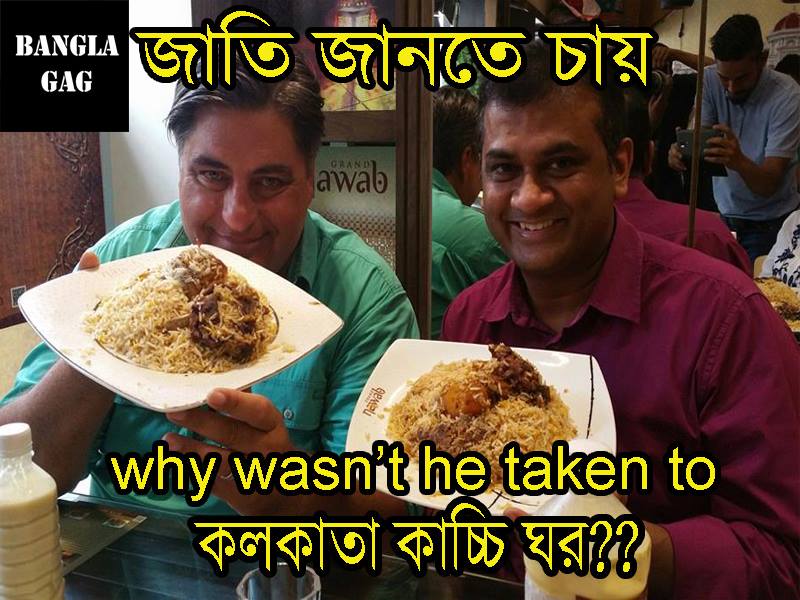
Caption: জাতি জানতে চায়  why wasn't he taken to কলকাতা কাচ্চি ঘর ??
Label: non-hate